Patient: sex F, age 52
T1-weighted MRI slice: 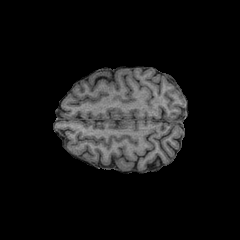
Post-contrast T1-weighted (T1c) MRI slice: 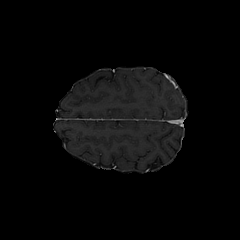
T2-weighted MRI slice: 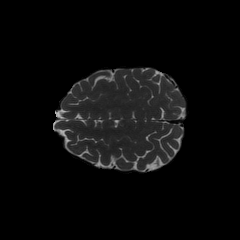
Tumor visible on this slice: no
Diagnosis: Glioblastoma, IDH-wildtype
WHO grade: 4